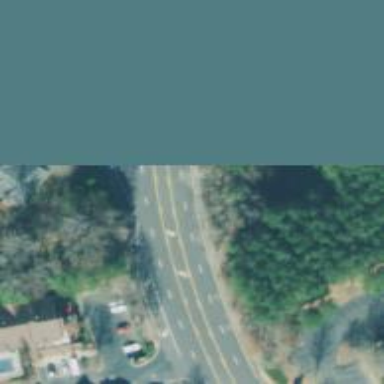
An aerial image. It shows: Unclassified road with asphalt surface.